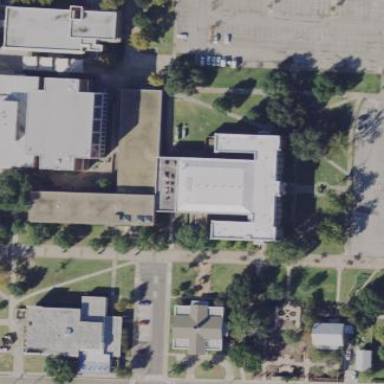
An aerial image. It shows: View of university building.